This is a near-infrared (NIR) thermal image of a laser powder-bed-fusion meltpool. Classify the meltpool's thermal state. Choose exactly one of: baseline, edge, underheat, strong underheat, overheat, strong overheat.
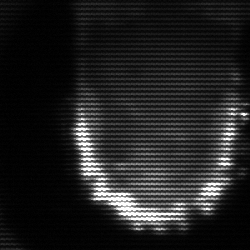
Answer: baseline